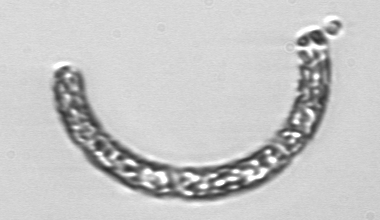
Label: Guinardia_striata